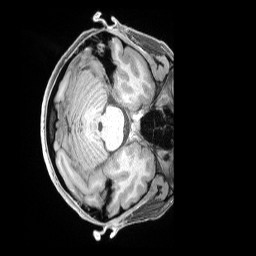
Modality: T1w
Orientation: axial
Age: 38
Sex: female
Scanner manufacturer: siemens
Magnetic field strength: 3 T
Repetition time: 2 s
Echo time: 0.00211 s